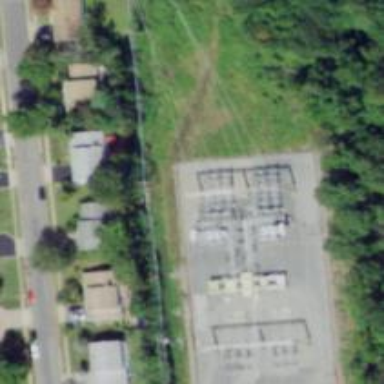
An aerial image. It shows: Switch used for power control.